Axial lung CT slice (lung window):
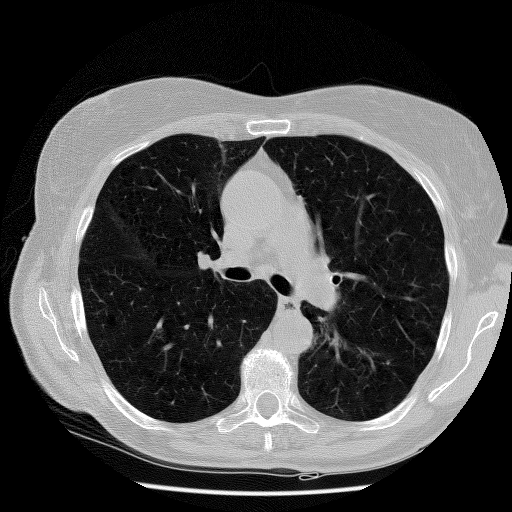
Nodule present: no